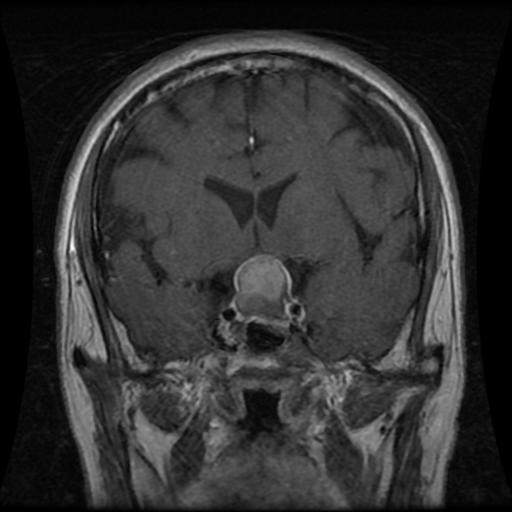
Label: pituitary